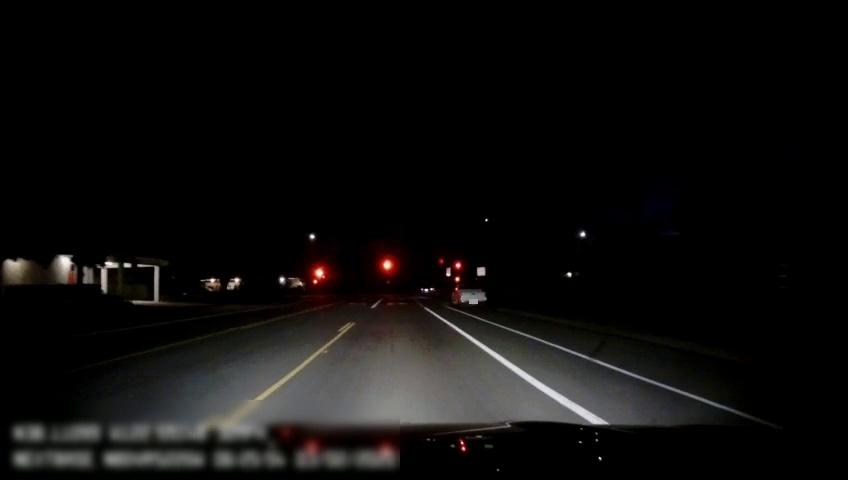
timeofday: Night
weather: Other
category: Drivable Space
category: Vehicles | Truck
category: Lanes | Current Lane
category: Lanes | Alternate Lane
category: Lanes | Current Lane
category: Lanes | Current Lane
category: Lanes | Alternate Lane
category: Lanes | Alternate Lane
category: Lanes | Alternate Lane
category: Traffic | Signs
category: Traffic | Signs